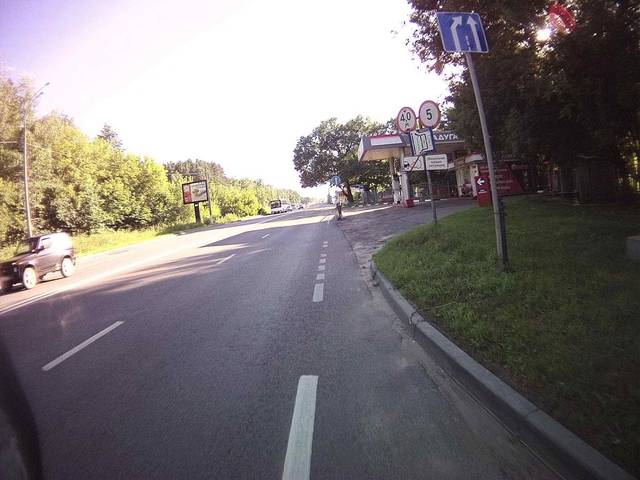
Region: Russia
Coordinates: 55.419, 37.507